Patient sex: M
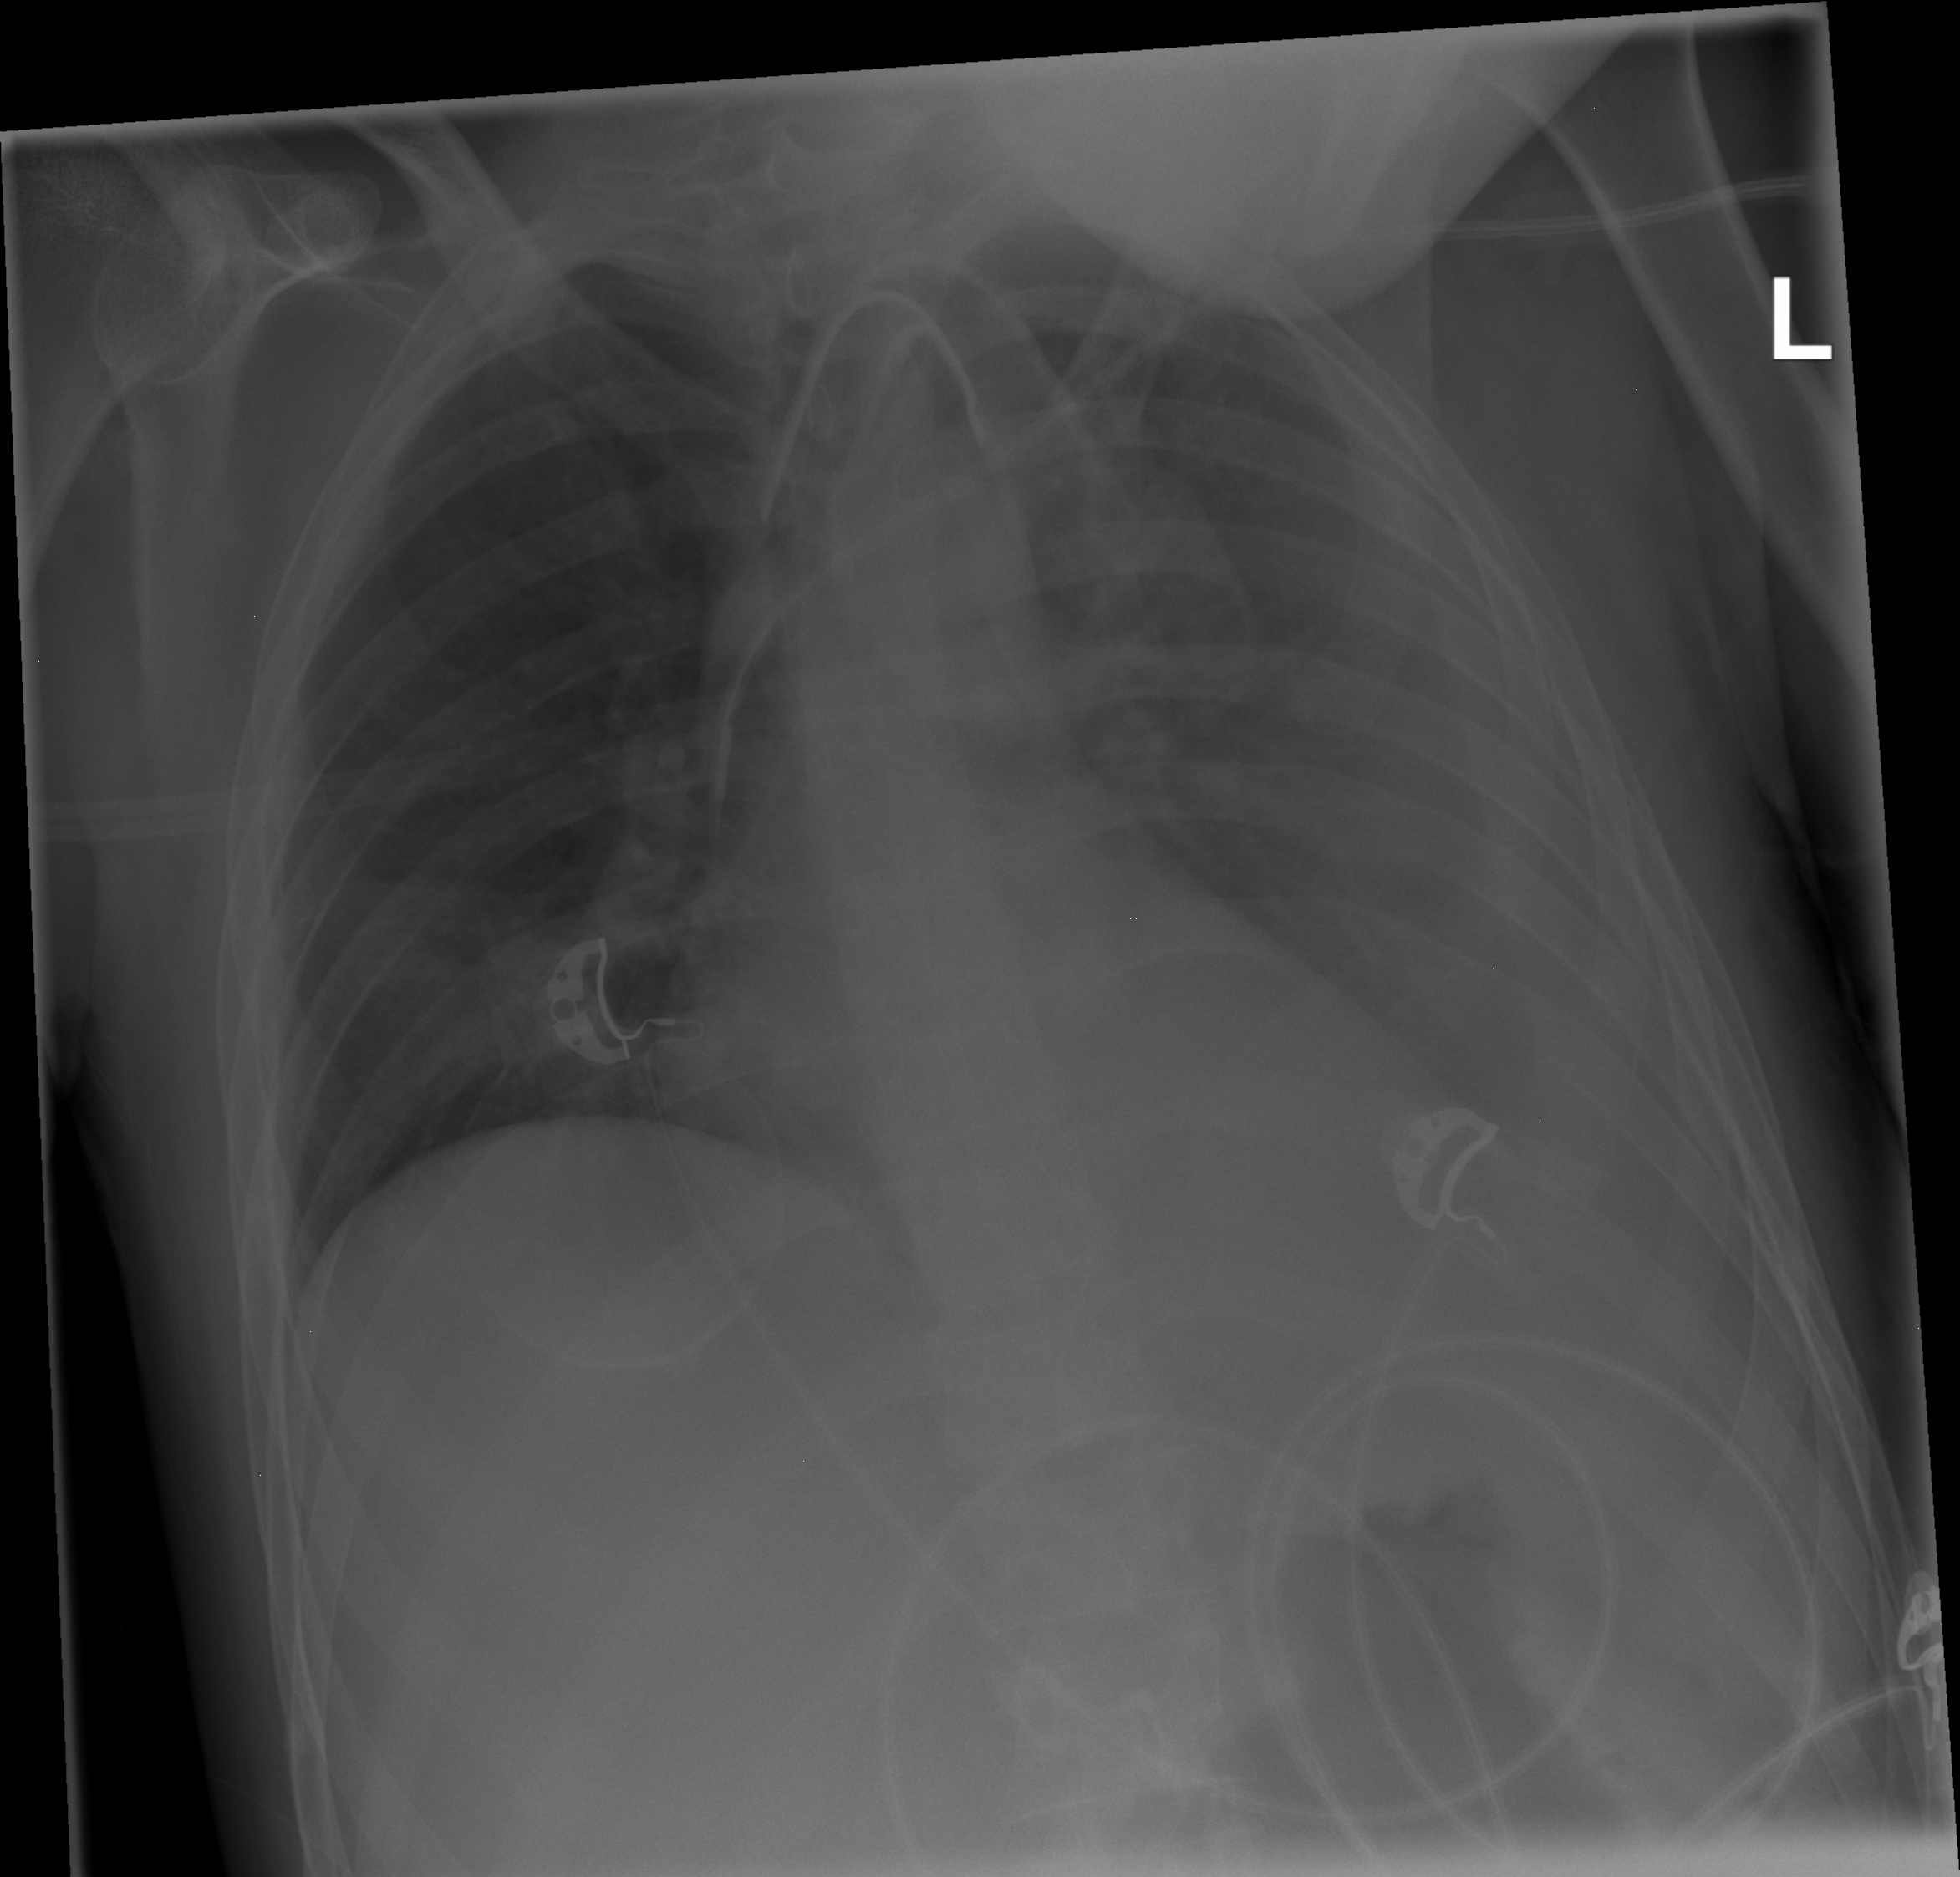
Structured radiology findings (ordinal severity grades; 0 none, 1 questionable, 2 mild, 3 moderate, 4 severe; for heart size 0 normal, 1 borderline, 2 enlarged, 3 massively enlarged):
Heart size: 0
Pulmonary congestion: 0
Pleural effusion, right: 0
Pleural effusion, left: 3
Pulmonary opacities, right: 0
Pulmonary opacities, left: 0
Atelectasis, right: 0
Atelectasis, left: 3